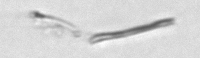
Label: fiber_TAG_external_detritus